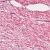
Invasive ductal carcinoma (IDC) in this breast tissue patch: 1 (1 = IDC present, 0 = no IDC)